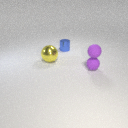
small purple rubber sphere below small purple rubber sphere